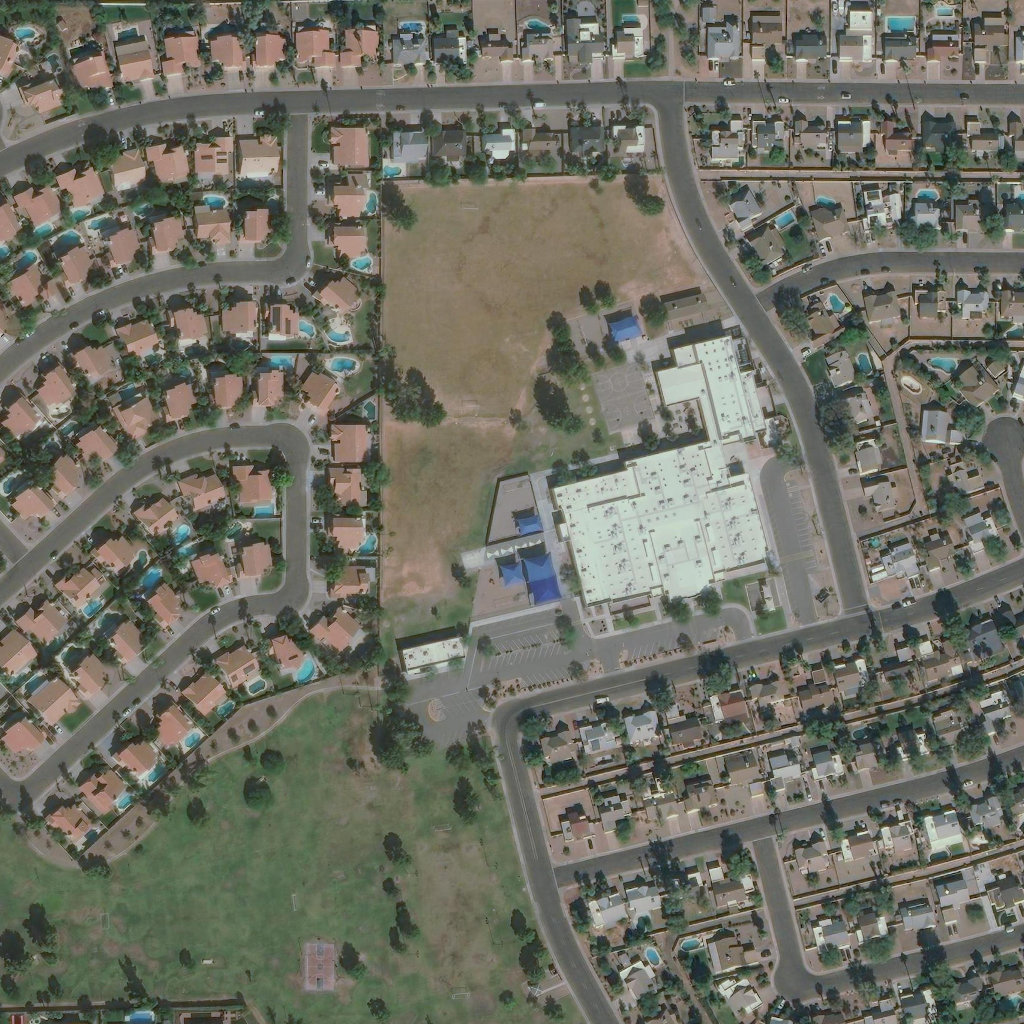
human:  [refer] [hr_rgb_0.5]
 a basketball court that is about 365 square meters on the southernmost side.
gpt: <box>[[29, 91, 32, 96, 0]]</box>